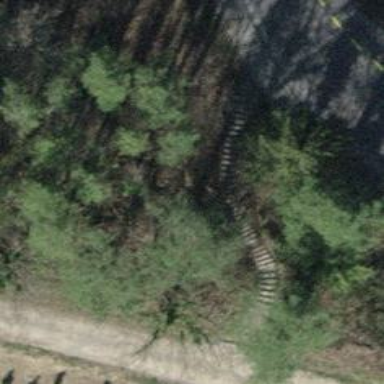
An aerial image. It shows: Set of steps on the road.